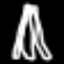
Label: The Eiffel Tower